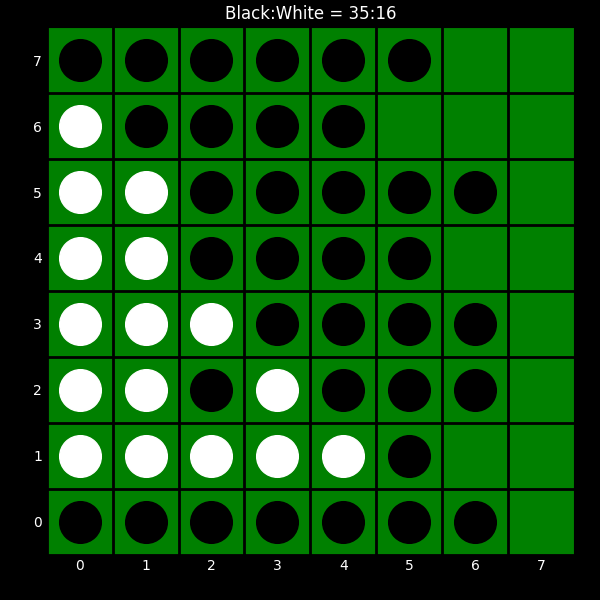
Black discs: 35
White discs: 16